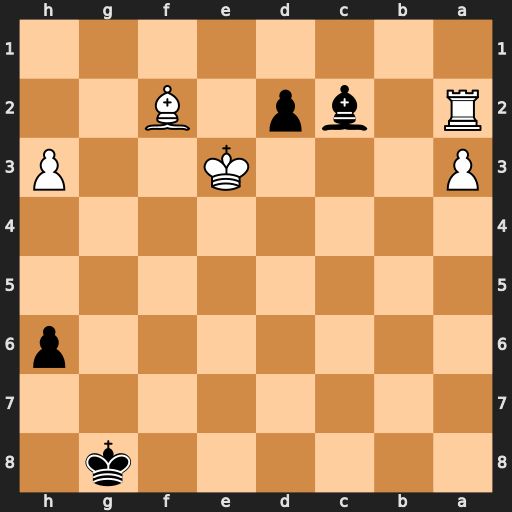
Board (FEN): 6k1/8/7p/8/8/P3K2P/R1bp1B2/8
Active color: b
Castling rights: -
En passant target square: -
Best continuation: d1=Q Rxc2 Qxc2